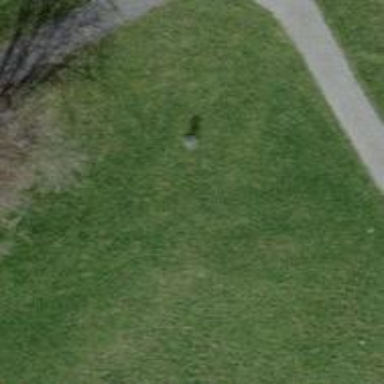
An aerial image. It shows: Disc golf course designed for leisure and sport.